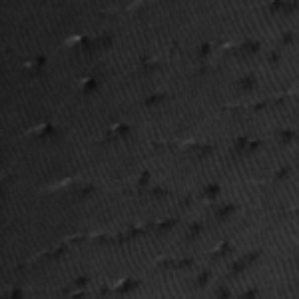
Label: frost